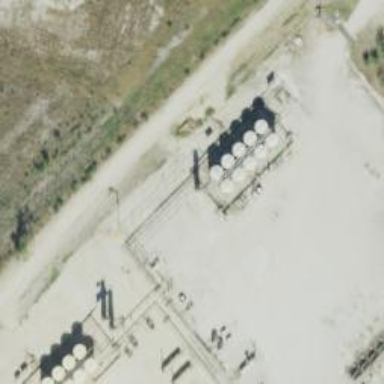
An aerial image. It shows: Storage tank that is man-made.